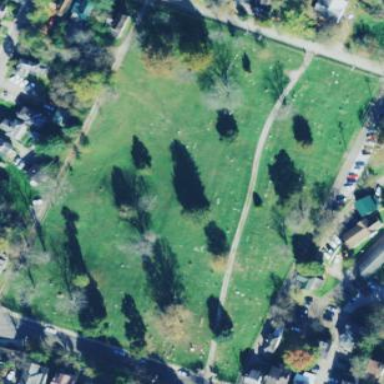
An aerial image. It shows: Cemetery.